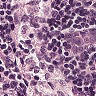
Metastatic tissue present: no